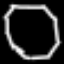
Label: octagon